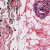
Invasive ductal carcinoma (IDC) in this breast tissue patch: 0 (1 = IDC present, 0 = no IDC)